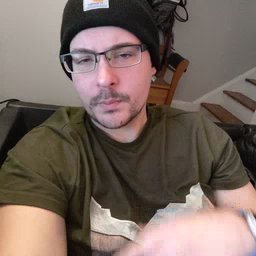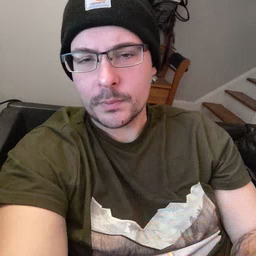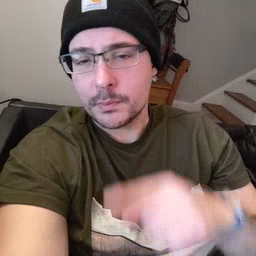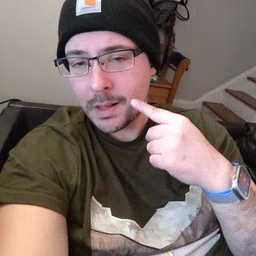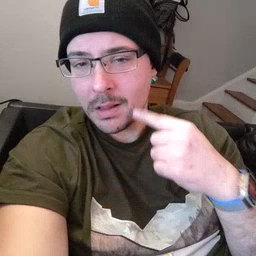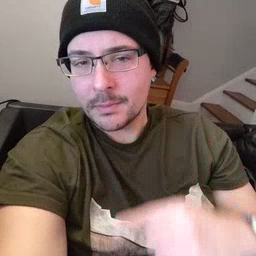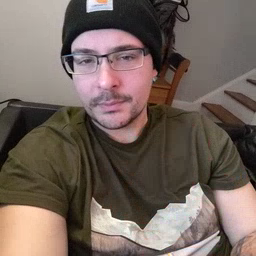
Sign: smile